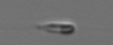
Label: flagellate_morphotype3